Current action and preconditions to check: trajectory_clear

Your task: For each precondition in the list above, predict whether it will hold at this action.

Consider the current scene as observed from the mobile robot's camera, and analyze the predicted future states of all dynamic agents (e.g., people, animals, vehicles, or any moving entities) within the NEXT SECOND.

IMPORTANT: Only answer "very likely" if you are absolutely certain—based on strong, clear evidence—that a dynamic agent will violate the precondition in the predicted future state. Do NOT answer "very likely" for unlikely, ambiguous, or low-probability risks.

Ask yourself for each precondition: Is there a high probability, with clear and convincing evidence, that the predicted future states of any dynamic agent will interfere with the predicted future state of the currently executing action within the NEXT SECOND, causing that precondition to fail?

Assess the risk level based on these predictions. Use "likely" or "very likely" if motions create a clear risk of interference.

Use "neutral" or "improbable" if agents are nearby but their predicted paths are clearly diverging or non-conflicting.

Failure Risk Categories: "very improbable", "improbable", "neutral", "likely", "very likely"

Answer Format: Output ONLY the probability_of_failure value from these categories: "very improbable", "improbable", "neutral", "likely", "very likely"

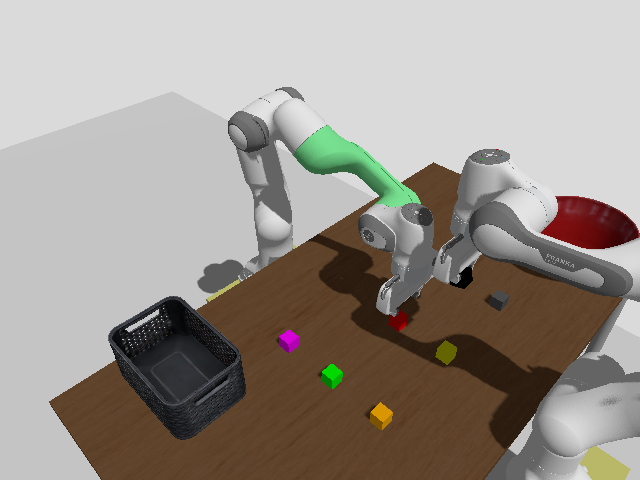

Answer: improbable